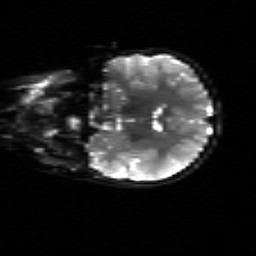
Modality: sbref
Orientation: coronal
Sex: female
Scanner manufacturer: siemens
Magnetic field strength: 3 T
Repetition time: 5 s
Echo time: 0.071 s